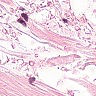
Metastatic tissue present: no